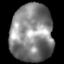
Tissue: lung
Cell type: Others
Senescence score: 0.2433
Nuclear area (px): 2390
Mean DAPI intensity: 132.054